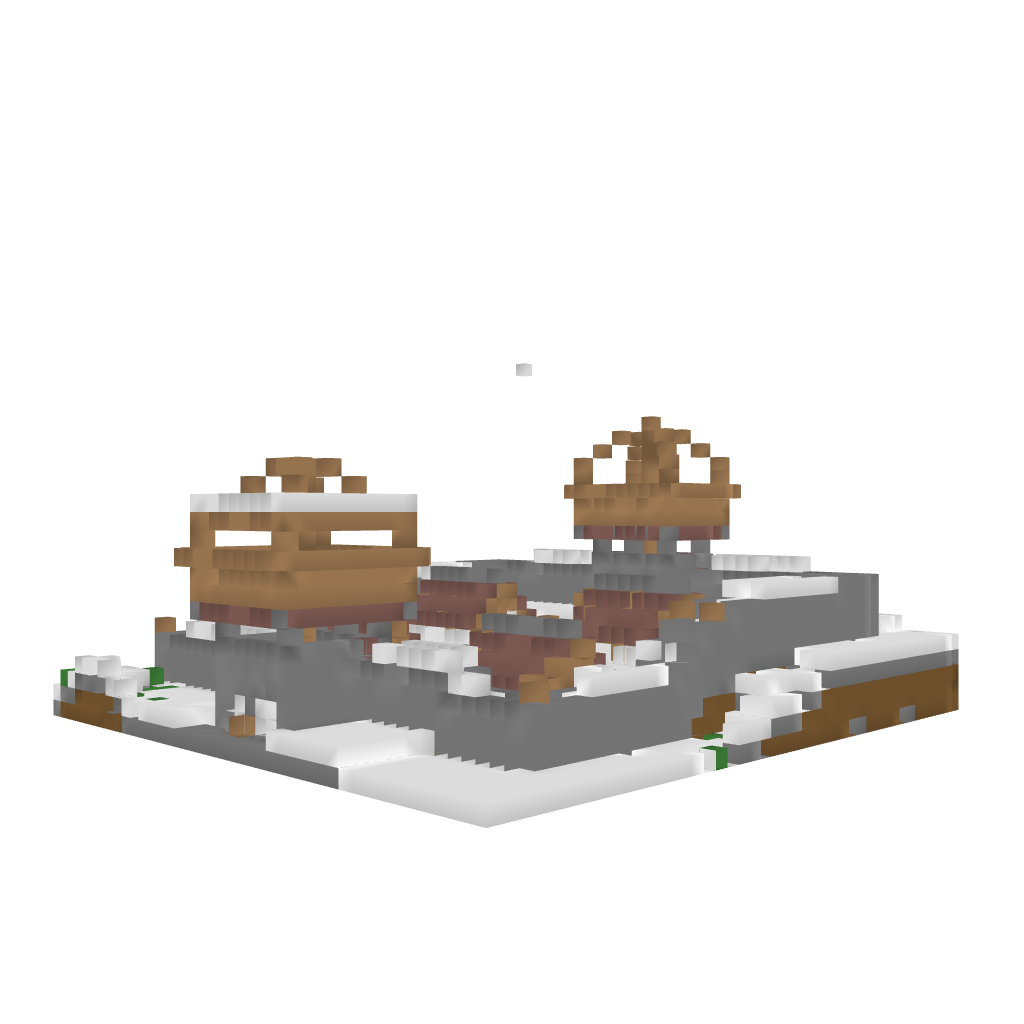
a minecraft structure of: Celtia Outpost 5 blocks of ground with some snow here and there total 20 high 2 wooden buildings